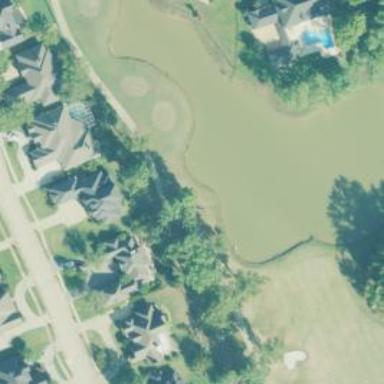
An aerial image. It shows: Footway that doubles as golf path.